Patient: sex M, age 59
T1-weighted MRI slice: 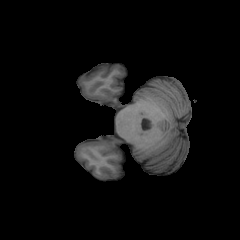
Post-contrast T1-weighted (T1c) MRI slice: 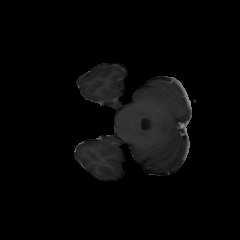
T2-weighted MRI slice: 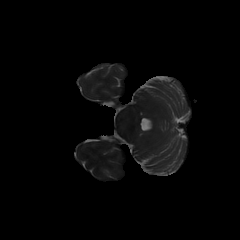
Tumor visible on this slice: no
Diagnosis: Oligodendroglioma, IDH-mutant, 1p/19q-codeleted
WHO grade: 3